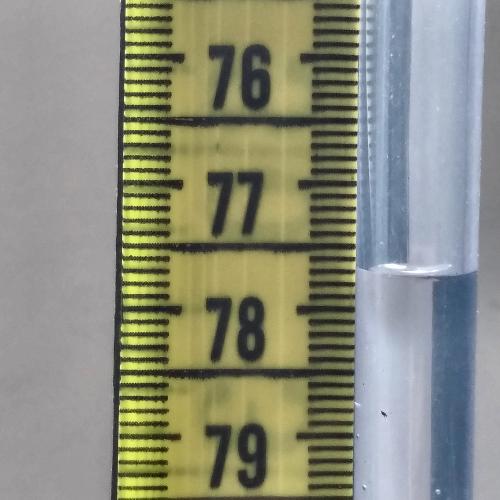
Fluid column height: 77.7 cm